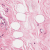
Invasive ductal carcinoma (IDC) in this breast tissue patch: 0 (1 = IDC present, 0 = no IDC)